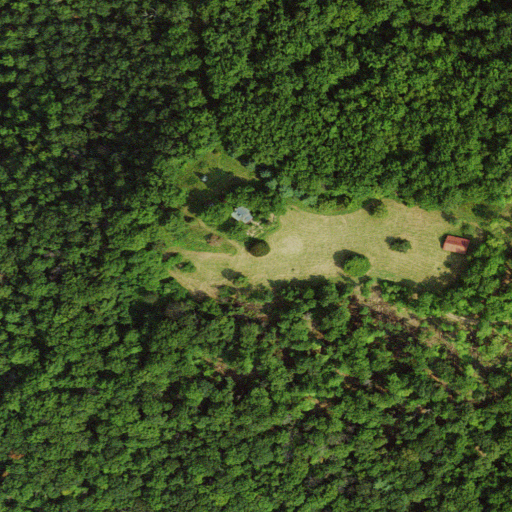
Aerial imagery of mountain in Virginia named Berry Mountain containing deciduous forest, pasture, mixed forest, and open development